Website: slack
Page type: billing-address
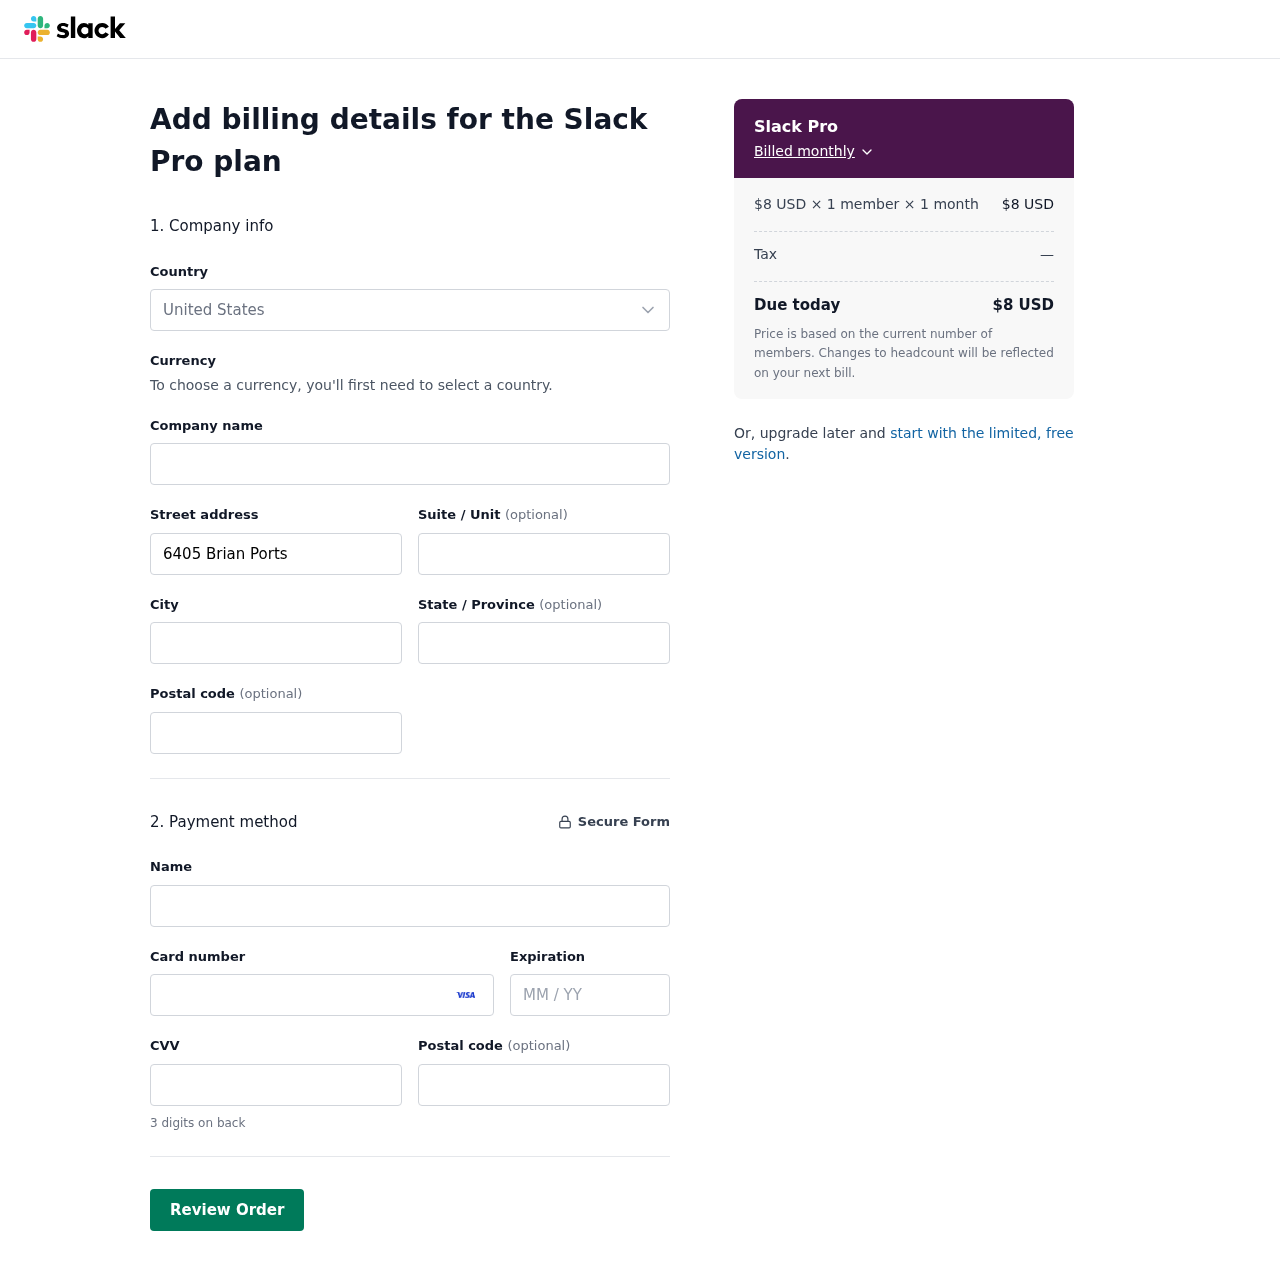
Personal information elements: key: PII_CARD_CVV
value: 263
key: PII_CARD_EXPIRY
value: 03/29
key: PII_CARD_NUMBER
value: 4950 7958 4021 8843
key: PII_CITY
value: South Daniel
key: PII_COUNTRY
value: United States
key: PII_FULLNAME
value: Crystal Leach
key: PII_POSTCODE
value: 73796
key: PII_STATE
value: Michigan
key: PII_STREET
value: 6405 Brian Ports
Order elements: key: ORDER_PLAN_PRICE
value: $8 USD
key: ORDER_NUM_MEMBERS
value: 1 member
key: ORDER_NUM_MONTHS
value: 1 month
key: ORDER_SUBTOTAL
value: $8 USD
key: ORDER_TAX
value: —
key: ORDER_TOTAL
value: $8 USD